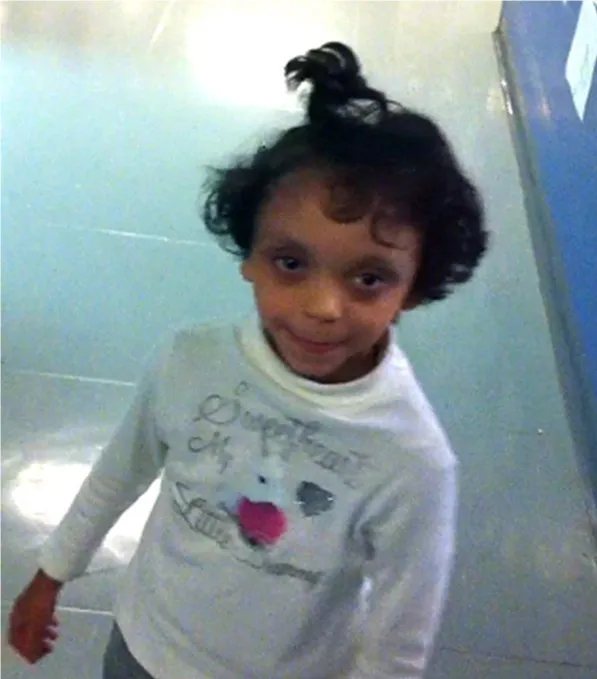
Facial features of the proband.
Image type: medical_photograph (other_medical_photograph)